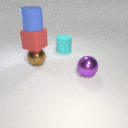
large blue rubber cylinder above large red rubber cube